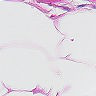
Metastatic tissue present: no